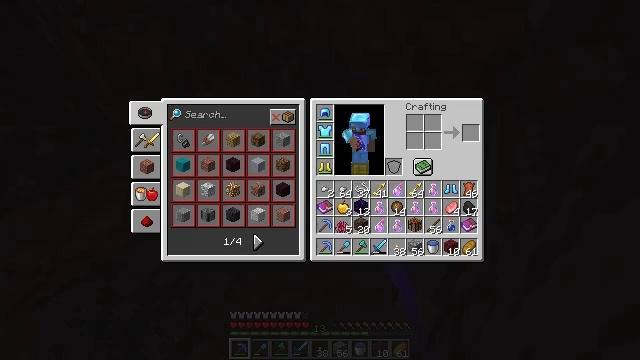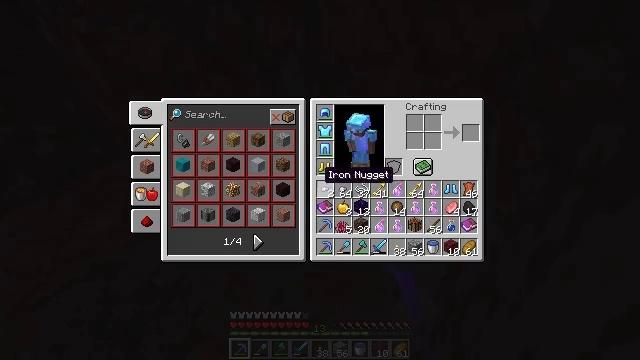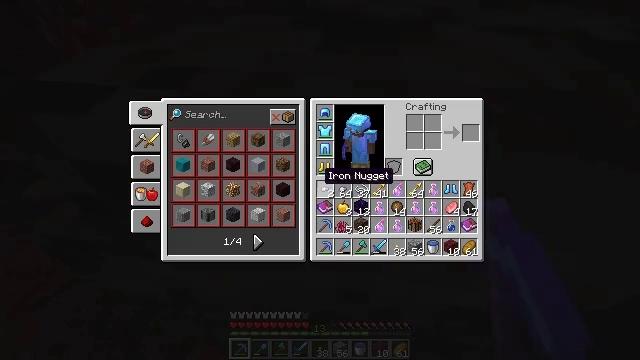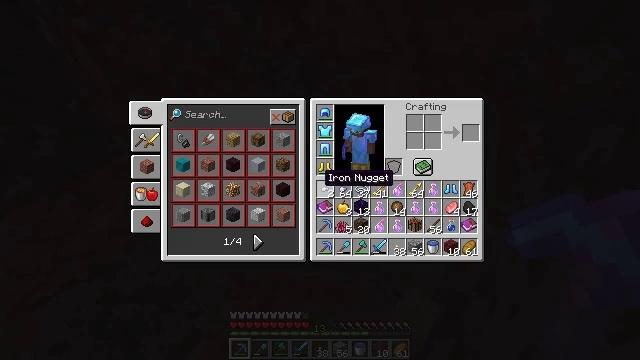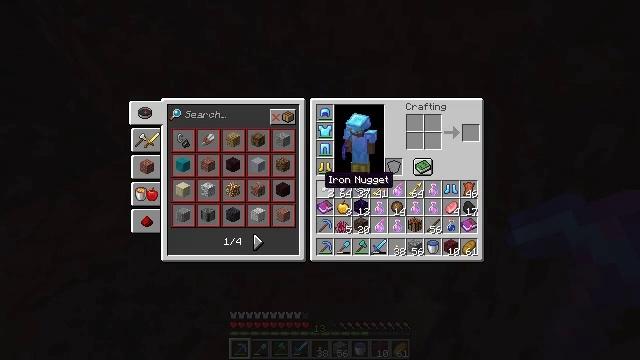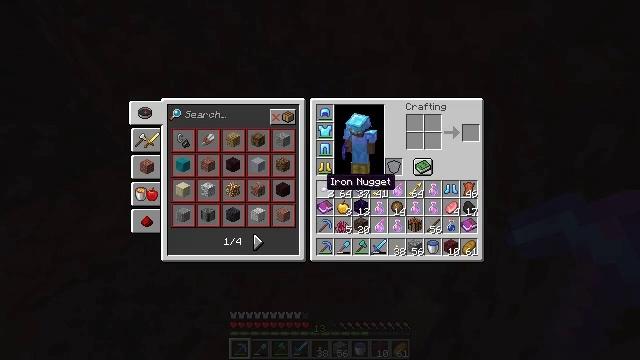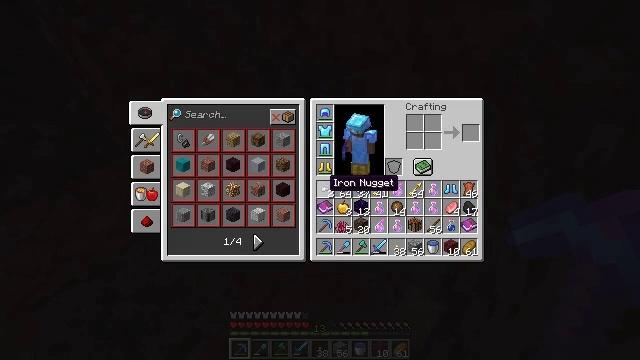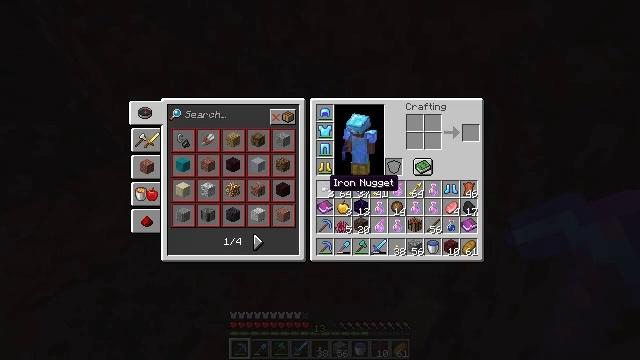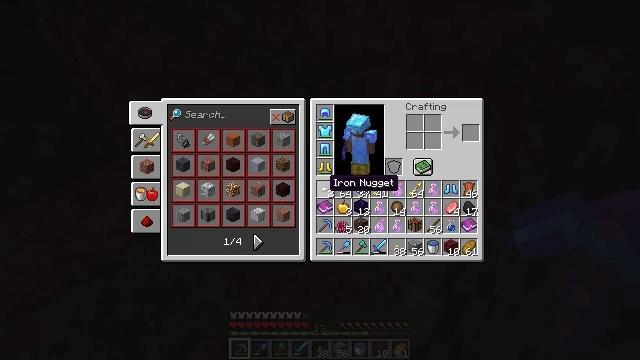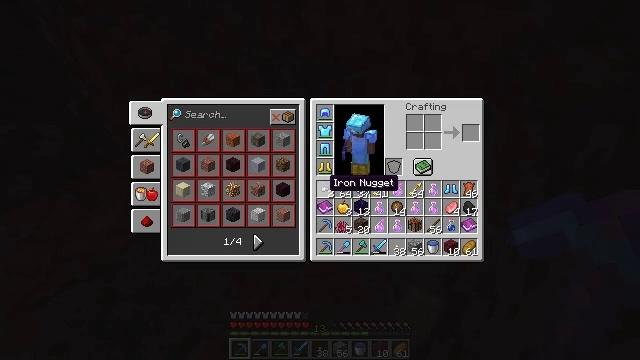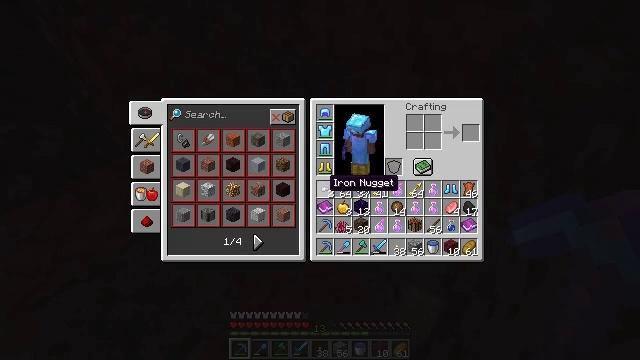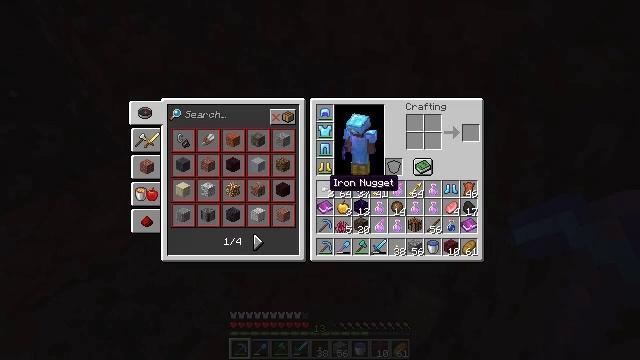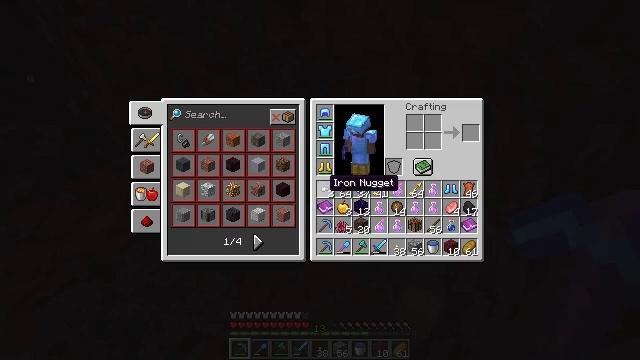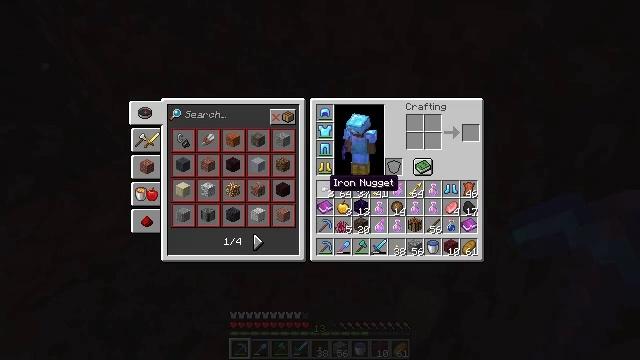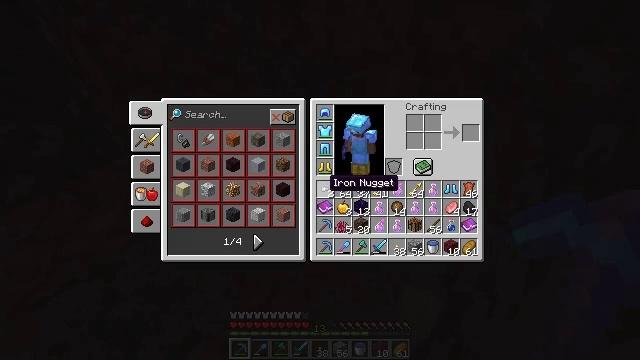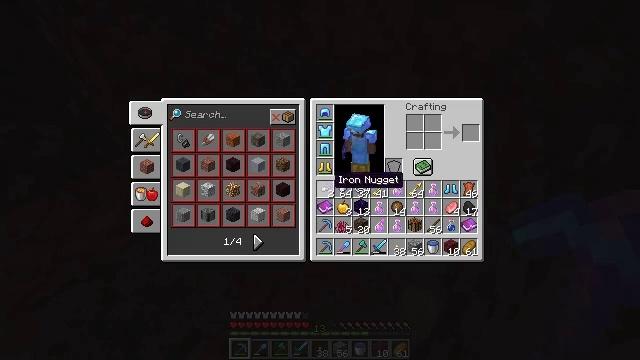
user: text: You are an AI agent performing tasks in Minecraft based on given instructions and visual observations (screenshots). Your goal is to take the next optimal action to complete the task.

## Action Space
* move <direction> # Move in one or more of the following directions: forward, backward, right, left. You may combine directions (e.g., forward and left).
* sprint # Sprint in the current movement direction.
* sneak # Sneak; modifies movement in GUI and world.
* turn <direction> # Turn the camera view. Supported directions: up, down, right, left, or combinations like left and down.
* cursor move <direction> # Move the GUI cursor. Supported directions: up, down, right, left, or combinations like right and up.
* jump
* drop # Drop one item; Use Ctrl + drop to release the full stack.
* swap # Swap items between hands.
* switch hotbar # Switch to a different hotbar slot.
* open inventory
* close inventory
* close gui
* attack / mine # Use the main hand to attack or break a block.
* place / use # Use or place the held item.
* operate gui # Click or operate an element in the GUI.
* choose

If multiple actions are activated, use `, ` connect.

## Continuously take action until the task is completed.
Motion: motion action
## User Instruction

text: Drop a potion.
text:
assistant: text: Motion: open gui
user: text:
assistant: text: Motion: no_op
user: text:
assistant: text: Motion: no_op
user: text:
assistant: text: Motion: no_op
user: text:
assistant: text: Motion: no_op
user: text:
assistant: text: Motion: no_op
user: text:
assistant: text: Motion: no_op
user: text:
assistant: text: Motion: no_op
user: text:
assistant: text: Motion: no_op
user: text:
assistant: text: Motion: no_op
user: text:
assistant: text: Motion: no_op
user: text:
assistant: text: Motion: no_op
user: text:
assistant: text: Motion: no_op
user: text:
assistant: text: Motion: no_op
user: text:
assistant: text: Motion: no_op
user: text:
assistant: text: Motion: cursor move right and up
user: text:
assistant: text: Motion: cursor move right and up
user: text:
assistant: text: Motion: cursor move right
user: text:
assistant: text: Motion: no_op
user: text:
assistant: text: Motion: no_op
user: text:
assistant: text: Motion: no_op
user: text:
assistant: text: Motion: cursor move up
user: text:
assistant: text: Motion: no_op
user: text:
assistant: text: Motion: no_op
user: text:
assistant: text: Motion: no_op
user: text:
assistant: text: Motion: no_op
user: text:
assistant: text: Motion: no_op
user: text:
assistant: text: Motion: no_op
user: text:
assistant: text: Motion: no_op
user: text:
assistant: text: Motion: no_op